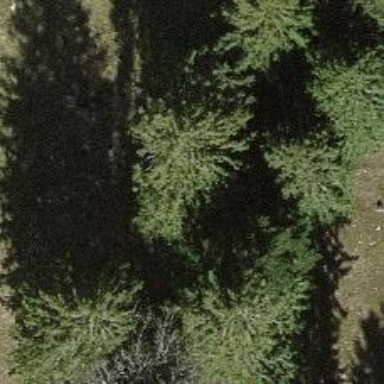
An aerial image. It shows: Beautiful tree in nature.